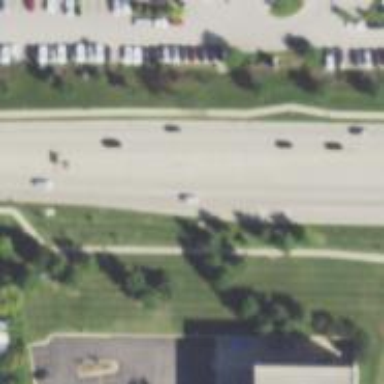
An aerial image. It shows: Primary road with asphalt surface.